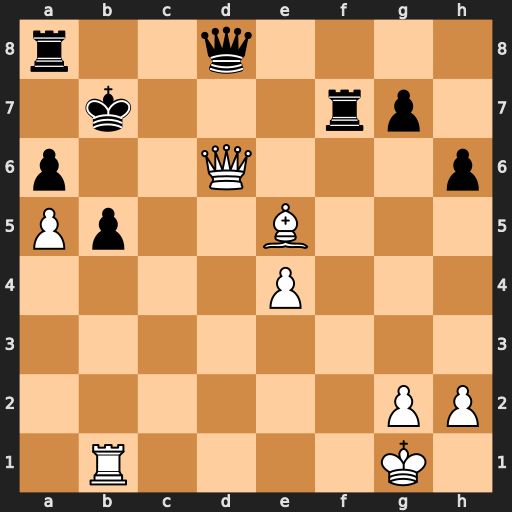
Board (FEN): r2q4/1k3rp1/p2Q3p/Pp2B3/4P3/8/6PP/1R4K1
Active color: w
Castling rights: -
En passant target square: -
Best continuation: Rxb5+ axb5 a6+ Rxa6 Qxd8